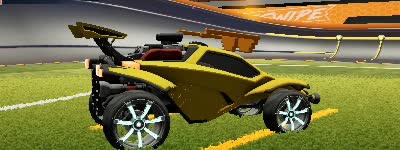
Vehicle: octane